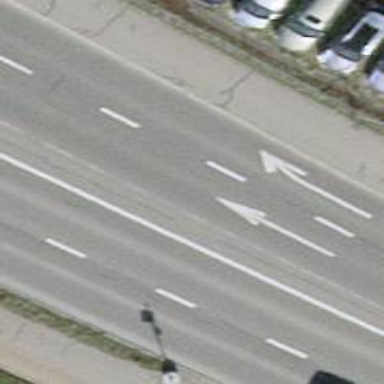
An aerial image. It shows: Asphalt road classified as primary highway.